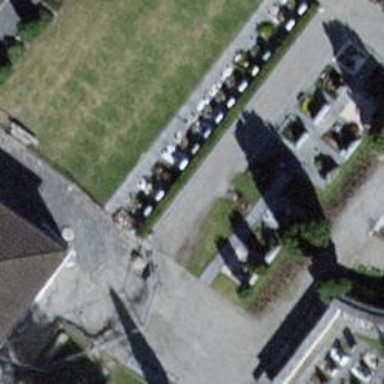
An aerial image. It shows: Grave yard.